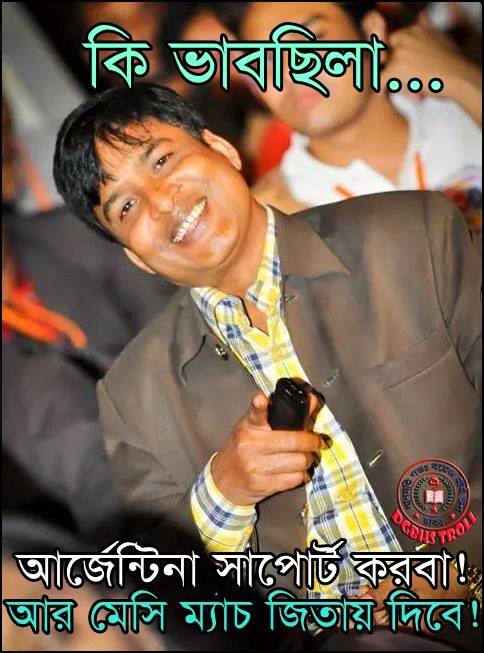
Caption: কি ভাবছিলা ...   আর্জেন্টিনা সাপোর্ট করবা ! আর মেসি ম্যাচ জিতায় দিবে !
Label: non-hate